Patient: sex F, age 68
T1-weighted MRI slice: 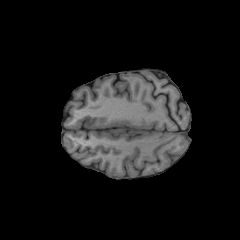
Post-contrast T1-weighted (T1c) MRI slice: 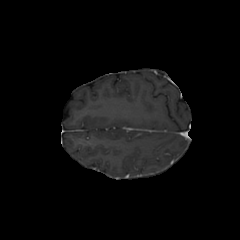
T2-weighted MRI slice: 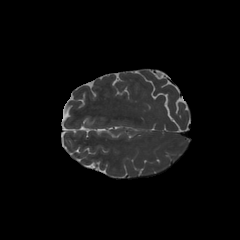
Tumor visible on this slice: no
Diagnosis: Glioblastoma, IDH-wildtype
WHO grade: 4